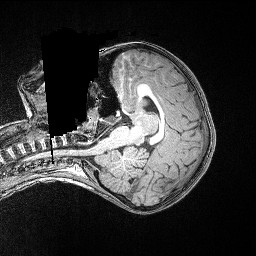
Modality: T1w
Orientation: axial